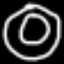
Label: donut